Question: I have a FrameLayout that above it shows a LinearLayout
My intention is that this LinearLayout always get up to 33% of the screen ... But I can not do it.
I tried using "dp" but of course, the result is different according to densities.
If they were two LinearLayout, if I could do using layout_weight = ".33" and layout_weight = ".67"
But FrameLayout use in one of them.
I hope to explain it properly

Thanks in advance
Regards
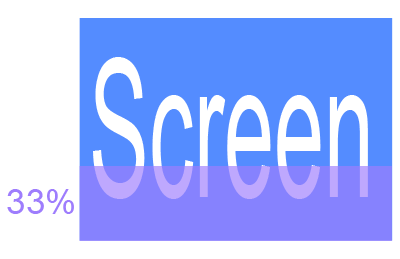
Answer: Yout can try something like this.
In first layer is ImageView and in second layer there are two linear layouts.
'''
<FrameLayout
android:layoit_height="match_parent"
android:layout_width="match_parent">
<ImageView
android:layoit_height="match_parent"
android:layout_width="match_parent"
android:image="@drawable/screen_image"/> //blue image whith white "screen"
<LinearLayout
android:layoit_height="match_parent"
android:layout_width="match_parent">
<LinearLayout
android:layoit_height="0dp"
android:layout_weight=".67"
android:layout_width="match_parent"
android:background="#<PHONE>"/>
<LinearLayout
android:layoit_height="0dp"
android:layout_weight=".33"
android:layout_width="match_parent"
android:background="#44FF0000"> //33% layout
//children for 33% layout here
</LinearLayout>
</LinearLayout>
</FrameLayout>
'''